Aerial crown-view tile of a tropical tree (Barro Colorado Island, Panama), acquired 20250715:
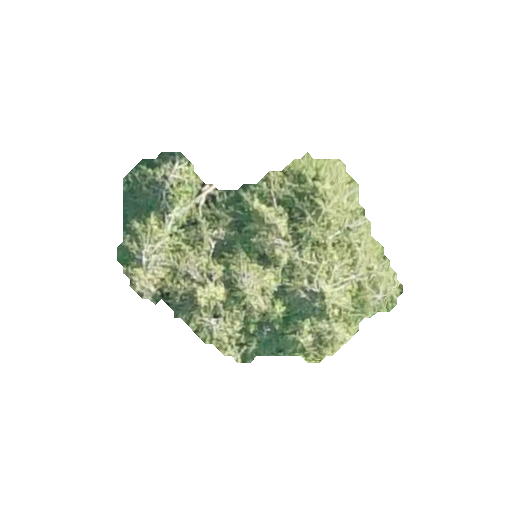
Species: Quararibea stenophylla
GBIF accepted scientific name: Quararibea stenophylla
Crown area: 62.51 m²